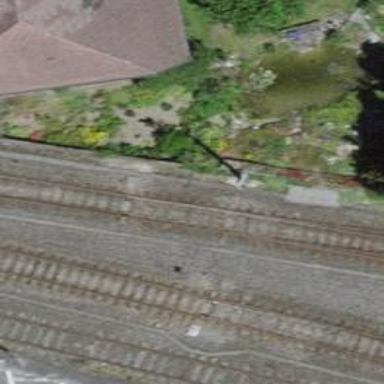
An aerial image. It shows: Railway switch.